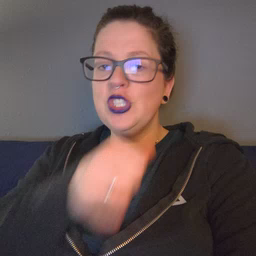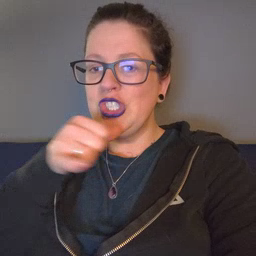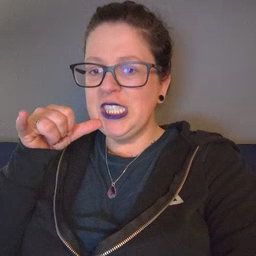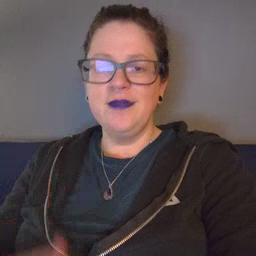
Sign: jeans